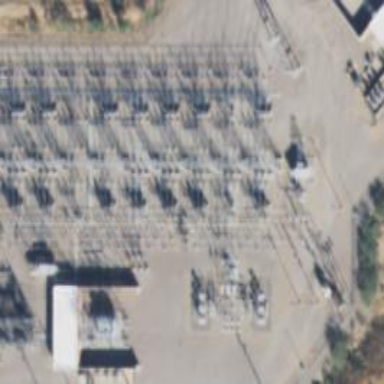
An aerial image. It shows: Switch for power supply.